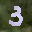
Label: 3